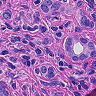
Metastatic tissue present: yes